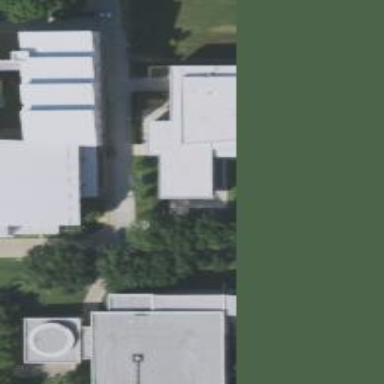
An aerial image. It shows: View of university building.